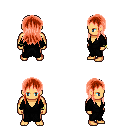
a pixel art fantasy rpg character, male body template, human, tanned skin, gray robe, teal pants, red unkempt hairstyle, bracelets, four views (front, back, left, right), 2x2 character sprite sheet, small pixel art, hard edges, no anti-aliasing